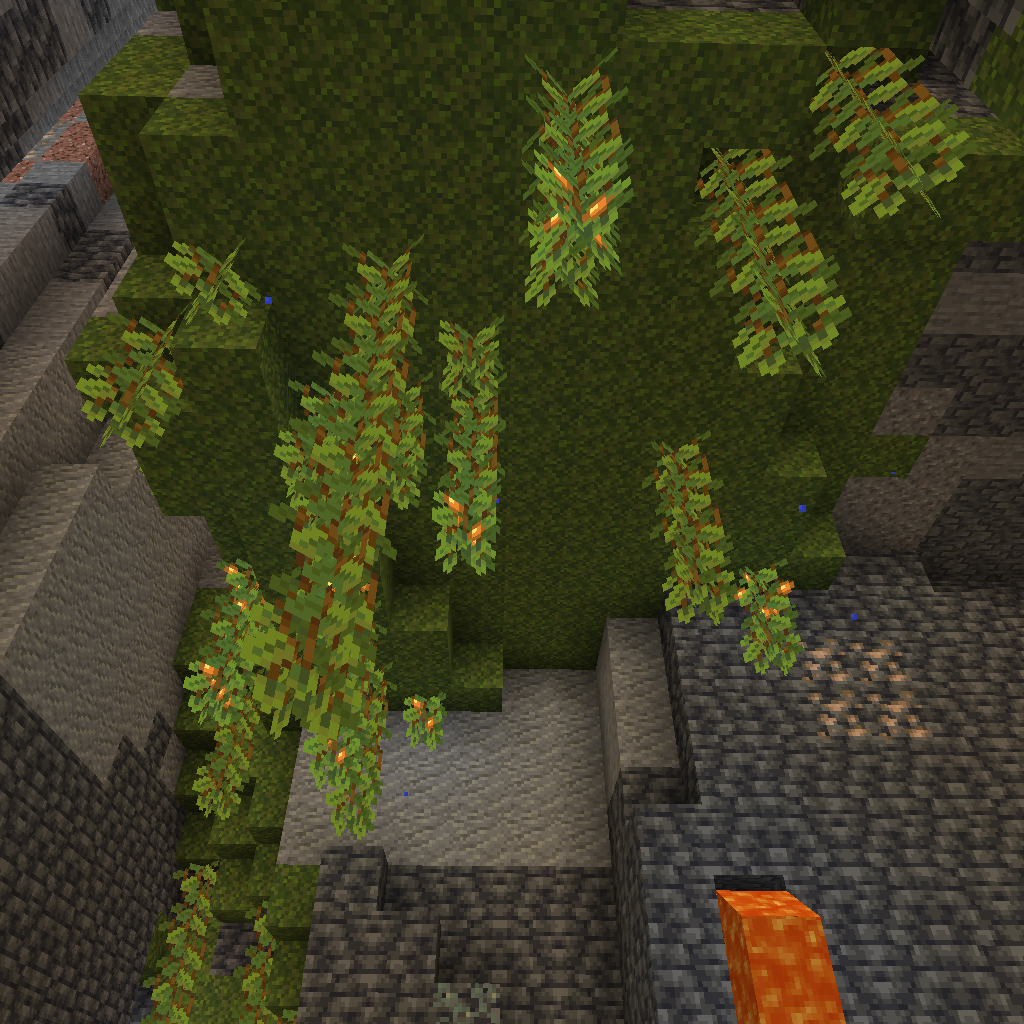
lush caves with plants